Interaction volume radius: 10 \u00c5
Interaction volume height: 10 \u00c5
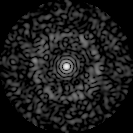
Disorder parameter: 0.8312